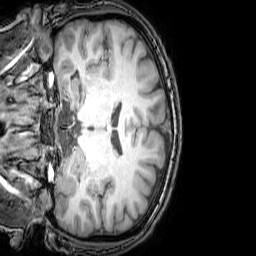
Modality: T1w
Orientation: coronal
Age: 22
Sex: male
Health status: healthy
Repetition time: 0.081 s
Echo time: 0.037 s